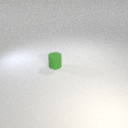
small green rubber cylinder